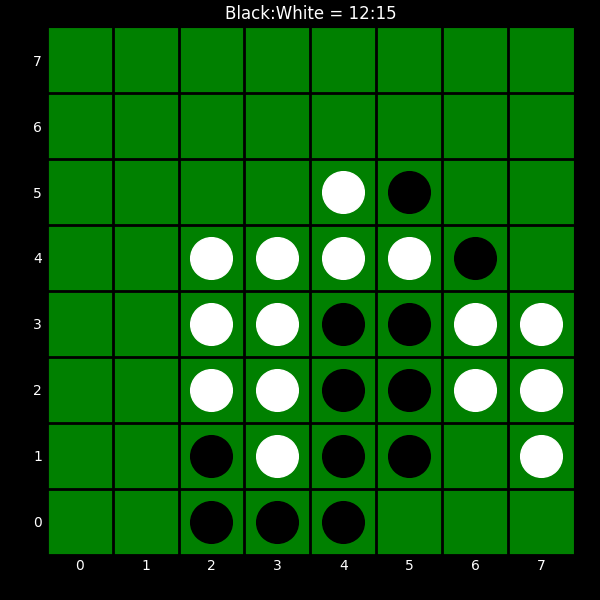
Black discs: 12
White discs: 15